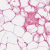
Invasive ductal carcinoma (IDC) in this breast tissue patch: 0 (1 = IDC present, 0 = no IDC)